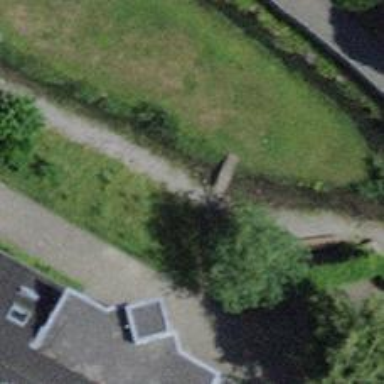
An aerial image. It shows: Footway bridge with arch structure.